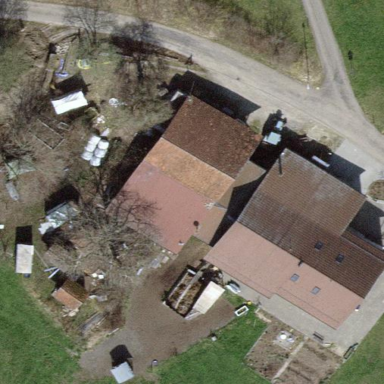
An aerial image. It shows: Farmyard area.